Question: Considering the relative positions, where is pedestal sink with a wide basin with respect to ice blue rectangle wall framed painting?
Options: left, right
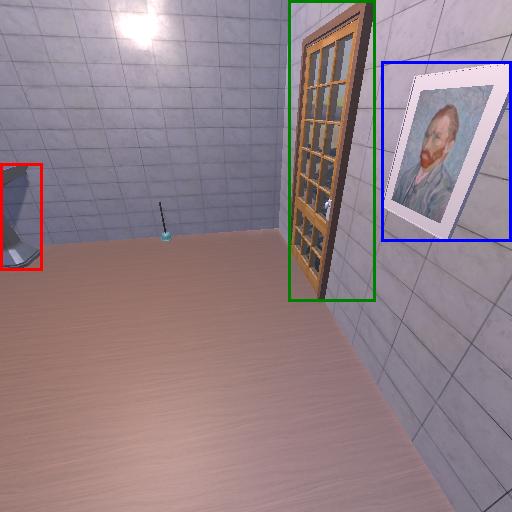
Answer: left